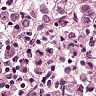
Metastatic tissue present: yes